Question: What am I doing wrong? In Chrome, Firefox, Opera it is cool but not in Safari/Explorer.
Parent is in the bottom right corner, 'child1' over parent (vertical centered with parent). Parent may have a different size and the child must be still over it.

'''
.cotainer{
position: fixed;
bottom: 0px;
right: 0px;
display: -webkit-box;
display: -moz-box;
display: -ms-flexbox;
display: -webkit-flex;
margin: 10px;
}
.parent {
width: 80px;
height:80px;
min-width: 80px;
min-height:80px;
background-color:#8BBF46;
border-radius:50%;
bottom: 0px;
right: 0px;
position: relative;
text-align: center;
cursor: pointer;
padding: 0;
margin: 0;
display: -webkit-box;
display: -moz-box;
display: -ms-flexbox;
display: -webkit-flex;
display: flex;
align-items: center;
justify-content: center;
margin: 15px;
order: 1;
order: -webkit-1;
order: -moz-1;
order: -ms-1;
order: -webkit-1;
}
.child1{
position: absolute;
bottom: 100%;
}
.child2{
font-size: 16px;
color: #222;
padding: 0.4em;
display: block;
}
.child2:hover{
color: #fff;
}
'''
'''
<!DOCTYPE html>
<html>
<head>
<meta charset="UTF-8">
<link type="text/css" rel="stylesheet" href="https://fonts.googleapis.com/css?family=Open+Sans:300,400,700">
<link rel="stylesheet" href="https://cdnjs.cloudflare.com/ajax/libs/font-awesome/4.7.0/css/font-awesome.min.css">
<link type="text/css" rel="stylesheet" href="stylesheets/style-okrojone.css">
<meta name="viewport" content="width=device-width, initial-scale=1.0">
</head>
<body>
<div class="cotainer">
<div class="parent">
<div class="child1"><img src="https://i.stack.imgur.com/tbnsI.jpg" alt="grafika-dodatkowa"></div>
<i class="child2">parent</i>
</div>
</div>
</body>
</html>
'''
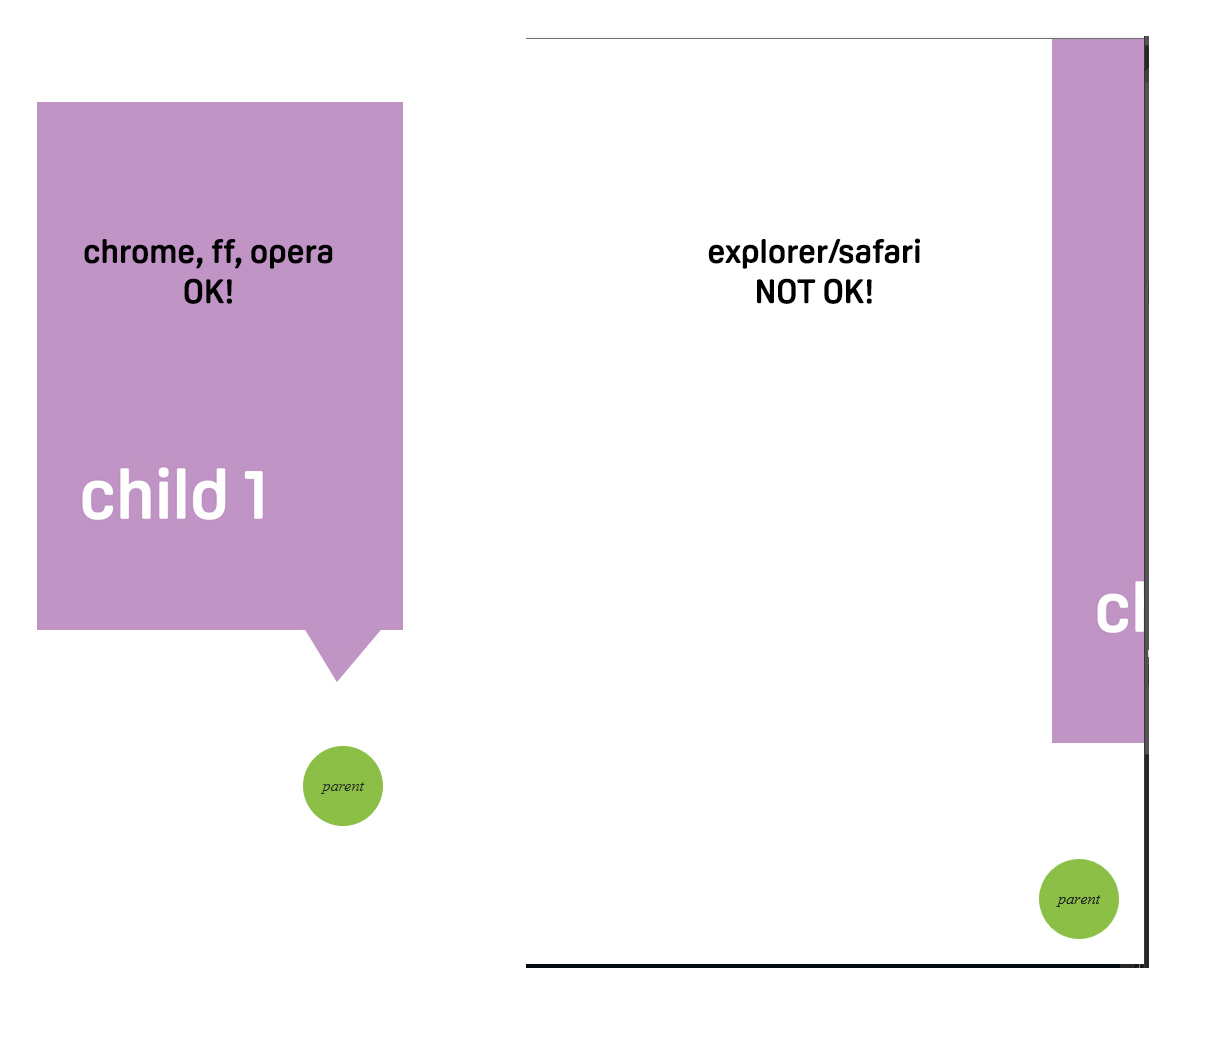
Answer: The problem is, that your 'parent' container is a flexbox, but your 'child1' uses 'position: absolute'. You should not use absolute positioning for elements in a flexbox, as this is <URL>.
So it looks like chrome is able to render it the "correct" way, but some other browser may not be. The best would be to change your layout, so that you don't use a flexbox and an absolute position anymore.